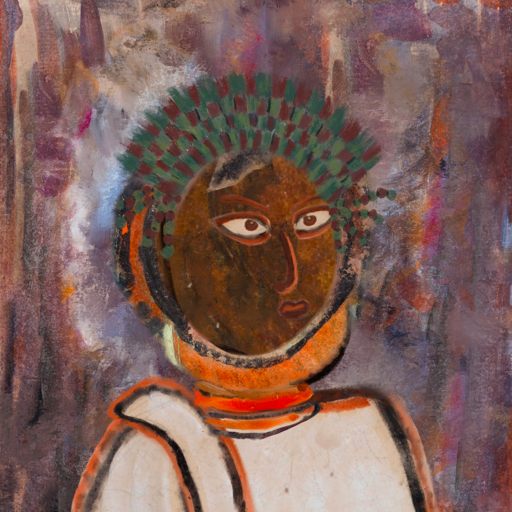
Background: Hypocrite, Head And Neck Side: Mosgoul, Face Side: Roy_Bahadur, Bust: Roy_Bahadur, Hair Side: Childish, Head Accessory: After_Raid_Crown, Second Necklace: Blank, Necklace: Experience, Baby: Blank